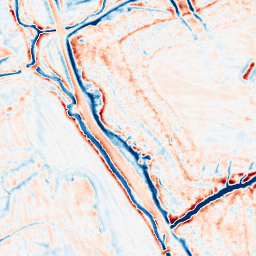
Category: edge_preserving
Decomposition family: bilateral
Decomposition parameters: d: 15
sigma_color: 75
sigma_space: 100
Upsampling method: sinc_blackman
Upsampling parameters: scale: 2
kernel_size: 8
Upsampling scale: 2